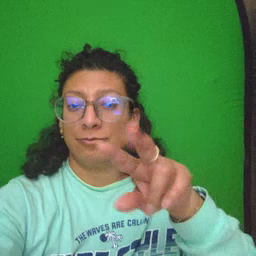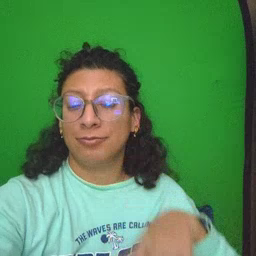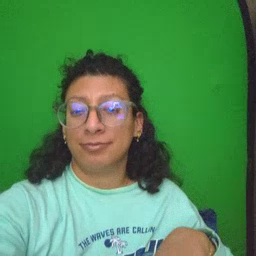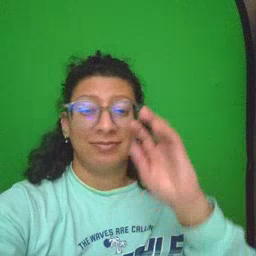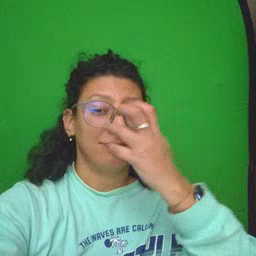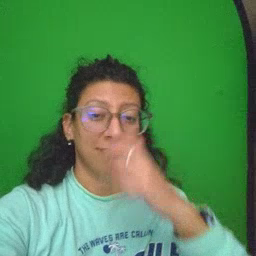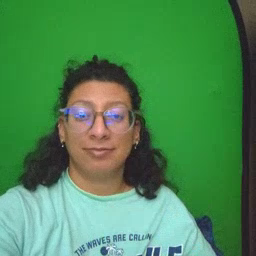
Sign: clown